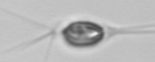
Label: Chrysochromulina